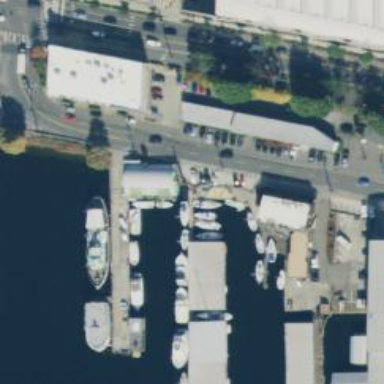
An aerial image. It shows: Marina area for leisure land.